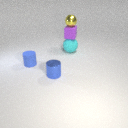
small blue rubber cylinder in front of large cyan rubber sphere